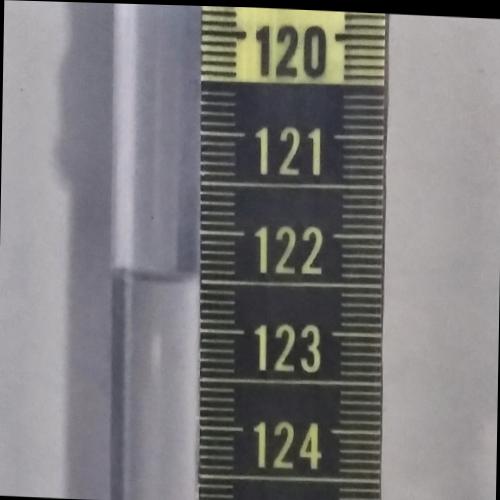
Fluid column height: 122.5 cm